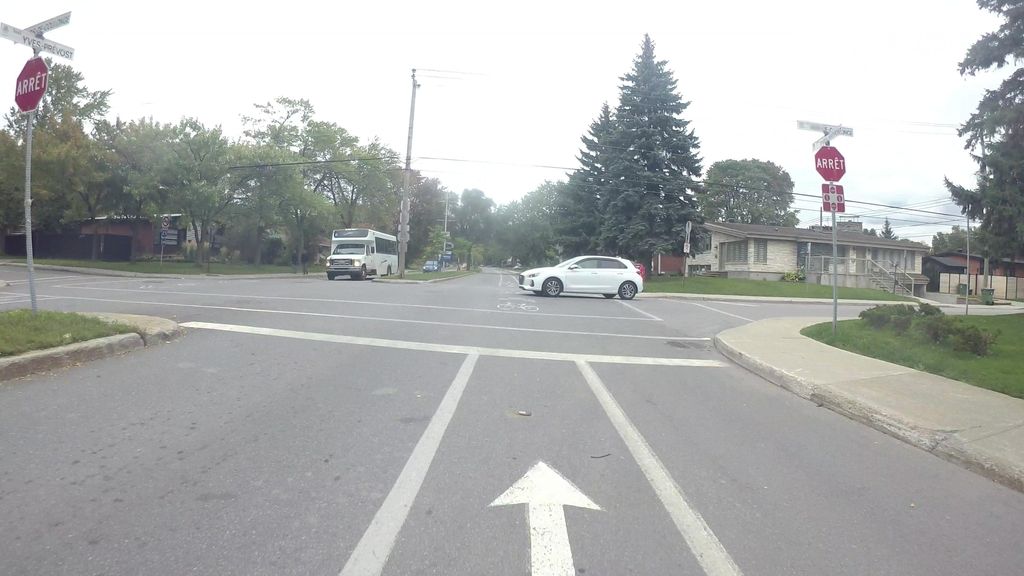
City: montreal